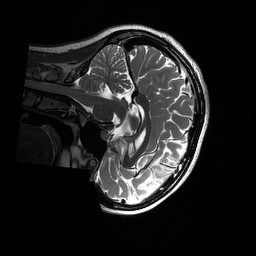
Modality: T2w
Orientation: sagittal
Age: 19
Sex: female